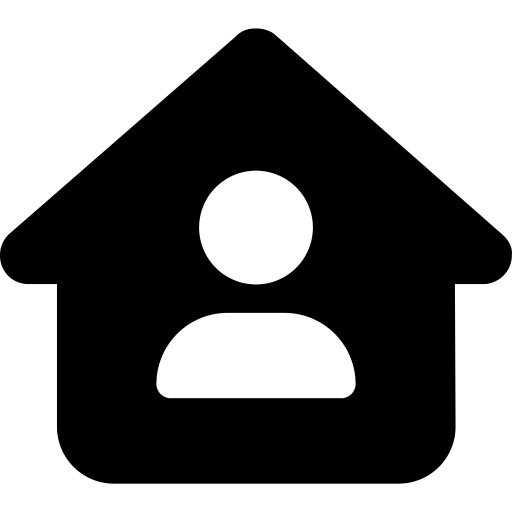
Tags: icon, FontAwesome, fa-icon, solid, house, user